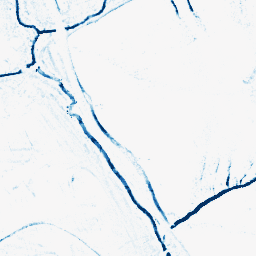
Category: morphological
Decomposition family: morphological_square
Decomposition parameters: operation: closing
size: 5
Upsampling method: lanczos
Upsampling parameters: scale: 2
Upsampling scale: 2